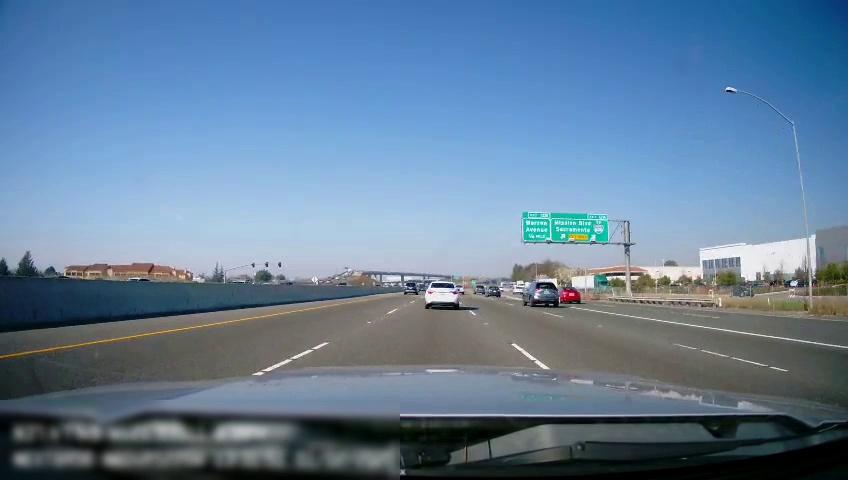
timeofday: Day
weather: Sunny
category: Vehicles | Car
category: Drivable Space
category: Drivable Space
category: Vehicles | Car
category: Vehicles | Truck
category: Vehicles | Other LV
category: Vehicles | Car
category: Vehicles | Car
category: Vehicles | SUV
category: Vehicles | Car
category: Vehicles | SUV
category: Vehicles | SUV
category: Vehicles | SUV
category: Vehicles | Car
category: Lanes | Alternate Lane
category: Lanes | Alternate Lane
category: Lanes | Alternate Lane
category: Lanes | Current Lane
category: Lanes | Current Lane
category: Lanes | Alternate Lane
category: Lanes | Alternate Lane
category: Traffic | Signs